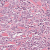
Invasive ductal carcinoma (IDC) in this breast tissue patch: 1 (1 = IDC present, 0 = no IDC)